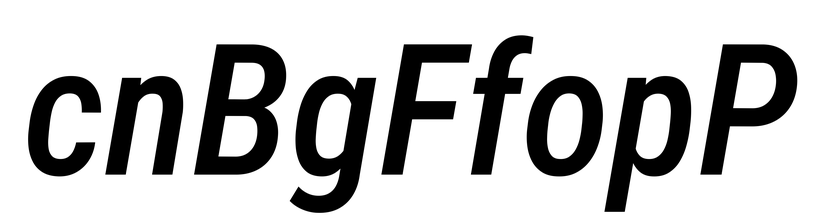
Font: Roboto-Italic_Condensed_Medium_Italic